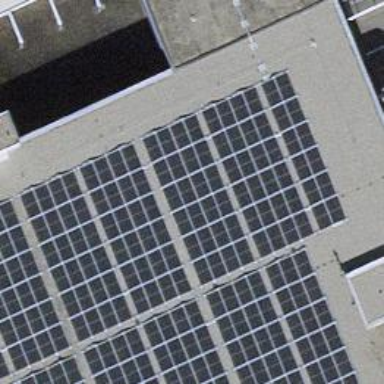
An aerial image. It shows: Solar photovoltaic panel generator.